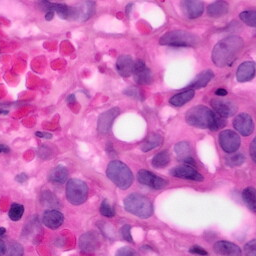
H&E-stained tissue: Pancreatic